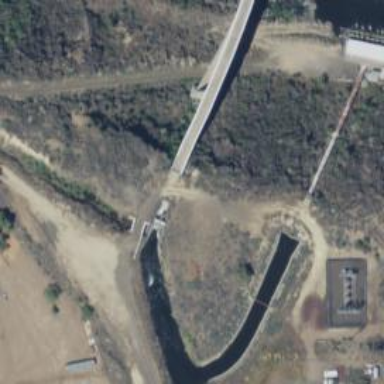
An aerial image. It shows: Culvert underpass for canal.